Question:
This is my screen of vim editor with pathogen and solarized color scheme.You can notice a dark line in the center.
What is the purpose of this line? When I try to do a split window using sp it splits the windown horizontally.
I don't want this line to appear on my screen? Is there a purpose to it?It would be great if someone could tell me what is causing this?
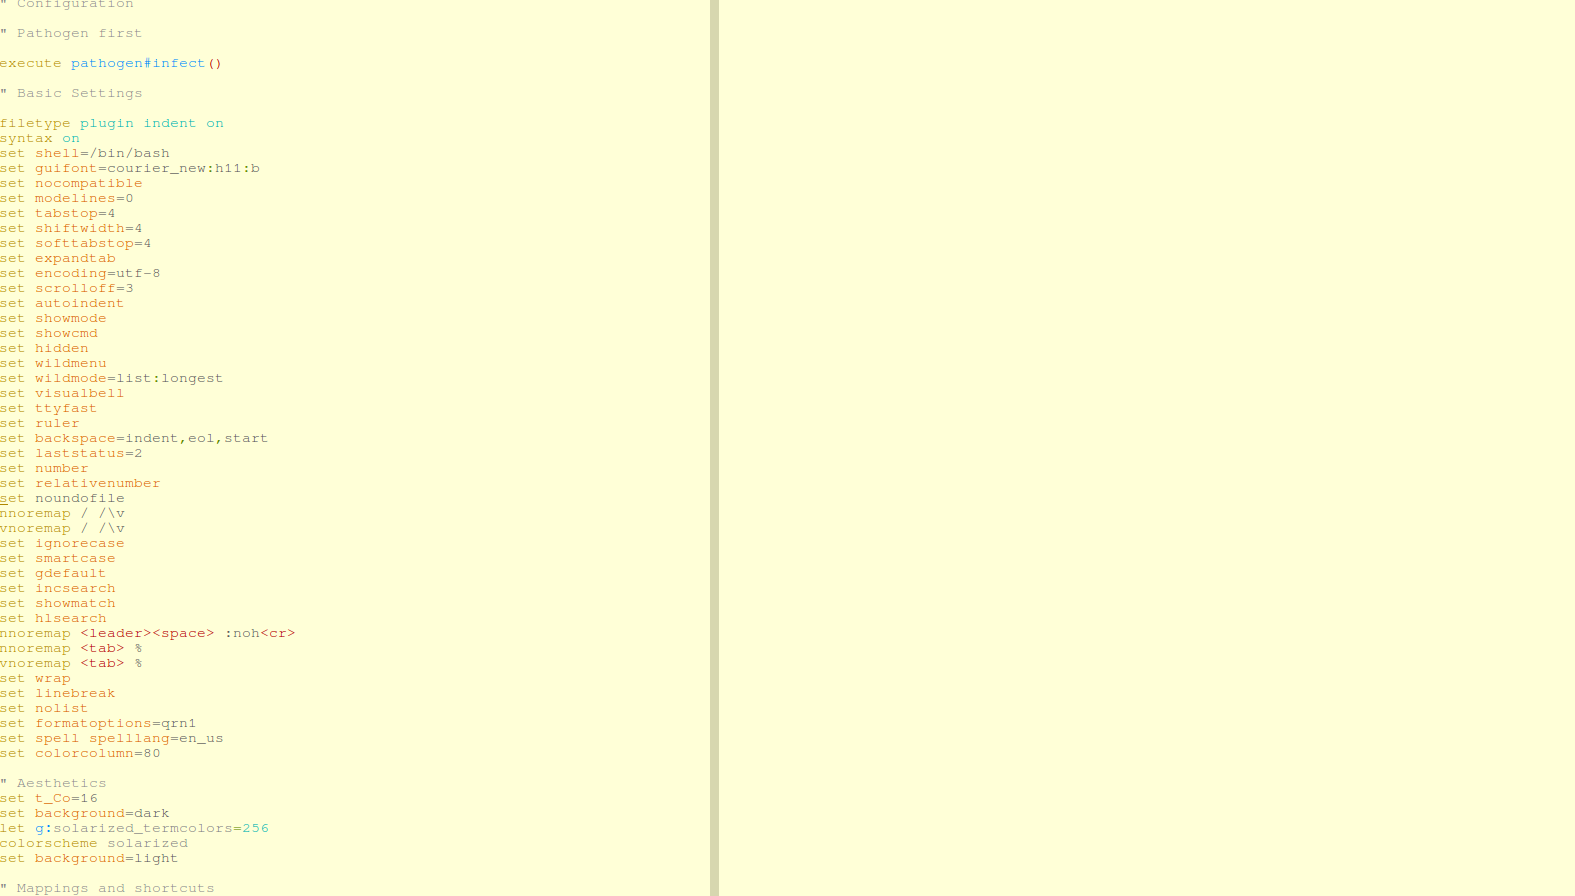
Answer: You might have colorcolumn set up in your '.vimrc'. Do you see anything similar to the following lines in your '.vimrc'. If yes, you can comment them out and verify if you still that line.
'''
set colorcolumn=
hi ColorColumn guibg=#2d2d2d ctermbg=246
'''